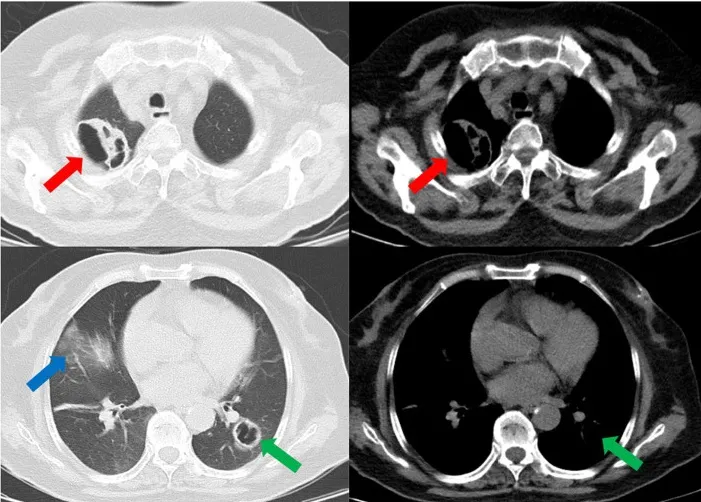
The repeated CT scan conducted on the fourth day after admission showed cavitary lesions in both lungs (red arrows and green arrows). Remaining patchy infiltrate in the right lung (blue arrow).
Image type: radiology (ct)